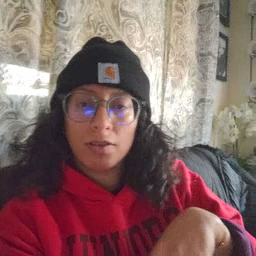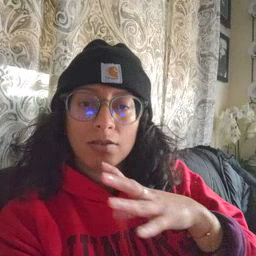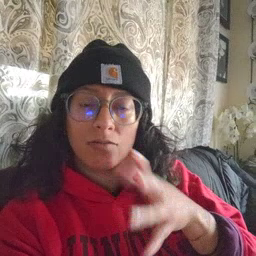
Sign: talk